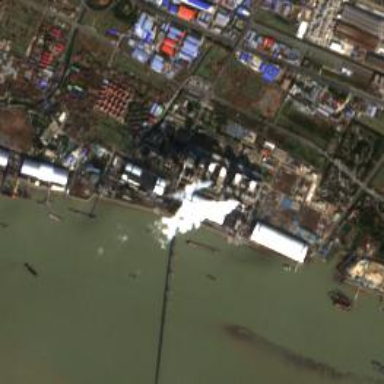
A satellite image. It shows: Industrial area with coal power plant.